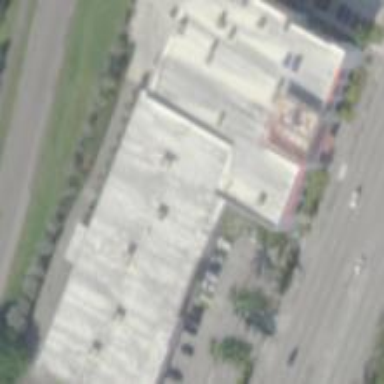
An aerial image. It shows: Building that houses furniture shop.